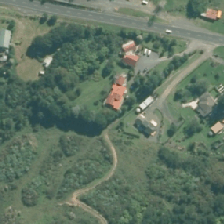
Land cover: urban_build_up